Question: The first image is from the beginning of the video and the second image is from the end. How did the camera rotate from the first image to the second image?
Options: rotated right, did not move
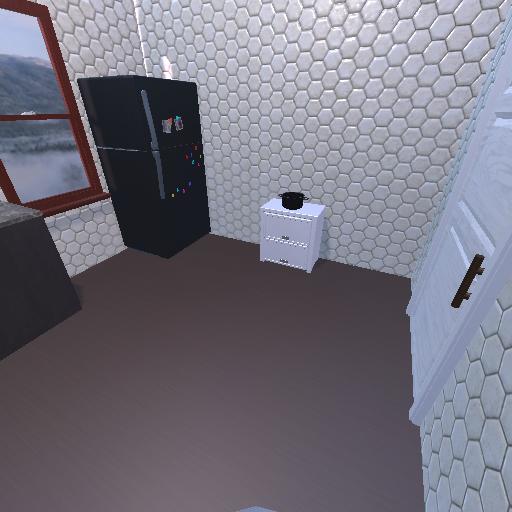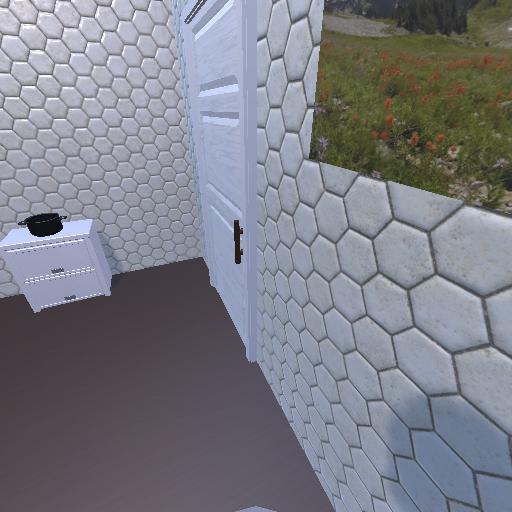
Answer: rotated right